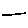
Label: line